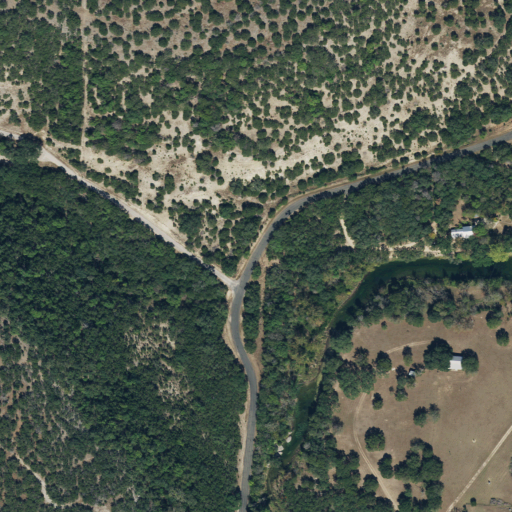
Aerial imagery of valley in Texas named Panther Hollow containing evergreen forest, shrub, open development, medium intensity development, deciduous forest, and woody wetlands